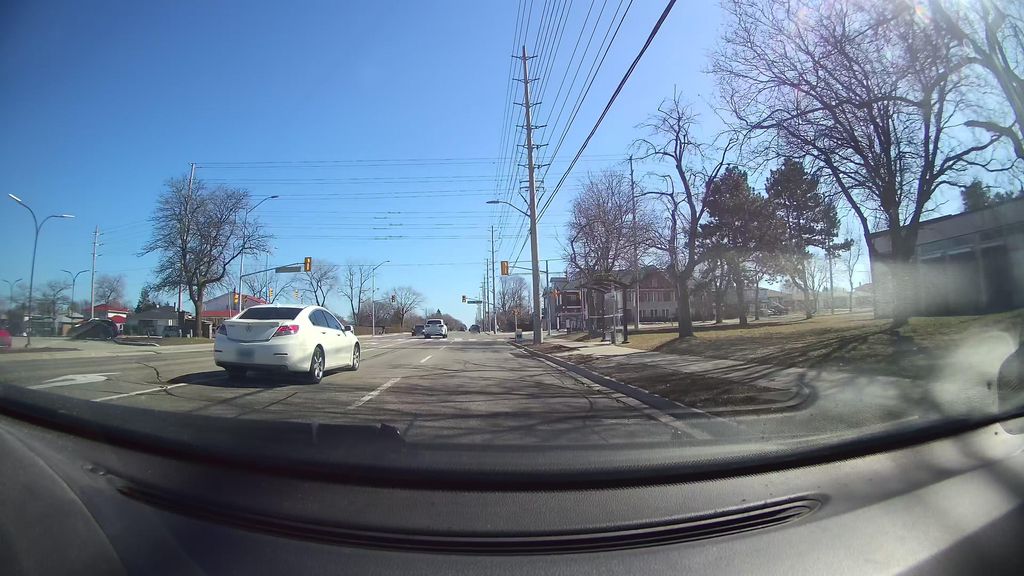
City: toronto